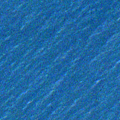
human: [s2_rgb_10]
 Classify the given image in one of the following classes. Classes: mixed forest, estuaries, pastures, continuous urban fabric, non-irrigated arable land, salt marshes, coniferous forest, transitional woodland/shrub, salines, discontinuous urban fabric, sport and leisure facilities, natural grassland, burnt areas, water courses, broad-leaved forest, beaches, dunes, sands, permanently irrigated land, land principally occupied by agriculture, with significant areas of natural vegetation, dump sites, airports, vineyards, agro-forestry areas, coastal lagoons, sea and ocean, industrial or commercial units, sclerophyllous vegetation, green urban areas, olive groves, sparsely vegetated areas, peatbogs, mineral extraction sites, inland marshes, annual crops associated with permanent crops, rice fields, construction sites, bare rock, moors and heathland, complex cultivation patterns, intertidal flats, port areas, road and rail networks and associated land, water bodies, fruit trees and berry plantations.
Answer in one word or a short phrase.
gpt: sea and ocean